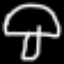
Label: mushroom